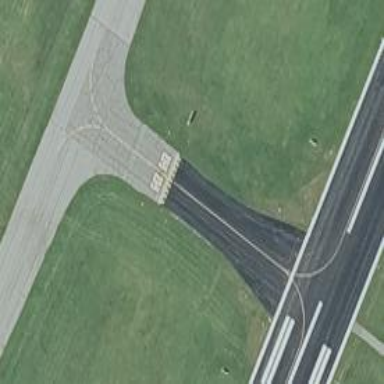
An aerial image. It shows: Image of taxiway at airport.